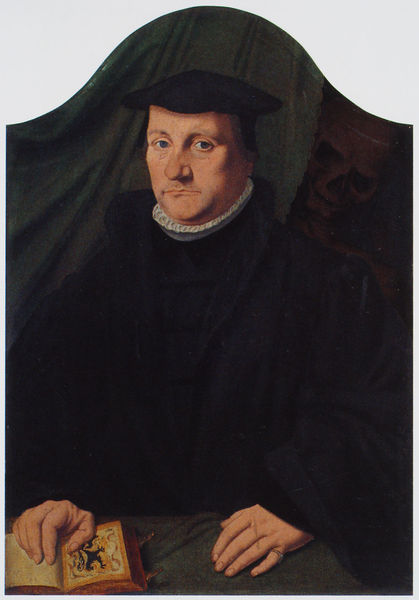
Titel: Bildnis eines Mannes
Künstler: Bartholomäus Bruyn d. Ä.
Institution: München, Alte Pinakothek
Schlagwörter: dunkel, gemälde, hand, kopf, mann, grün, braun, finger, hut, mund, nase, schwarz, stuhl, tisch, weiss, blick, tuch, kappe, arme, augen, gesicht, kragen, schädel, tod, bildnis, halskrause, hände, portrait, porträt, vorhang, auge, mantel, sessel, sitzend, kinn, schulter, lehne, thron, ring, buch, krause, wappen, barett, skelett, totenkopf, mittelalter, löwe, totenschädel, reformation, kape